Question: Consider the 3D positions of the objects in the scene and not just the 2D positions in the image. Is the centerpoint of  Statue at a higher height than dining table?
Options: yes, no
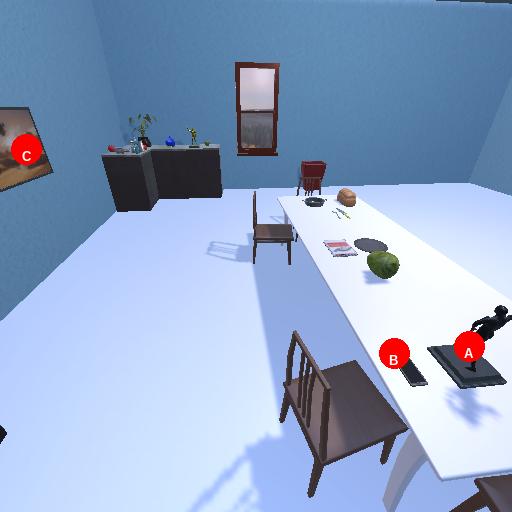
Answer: yes